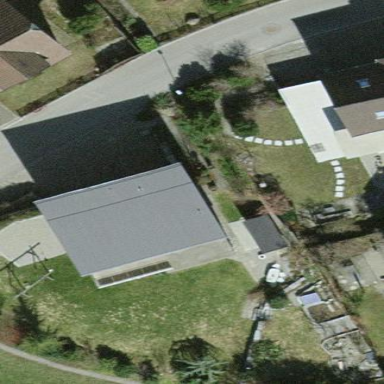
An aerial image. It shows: House with skillion roof shape.